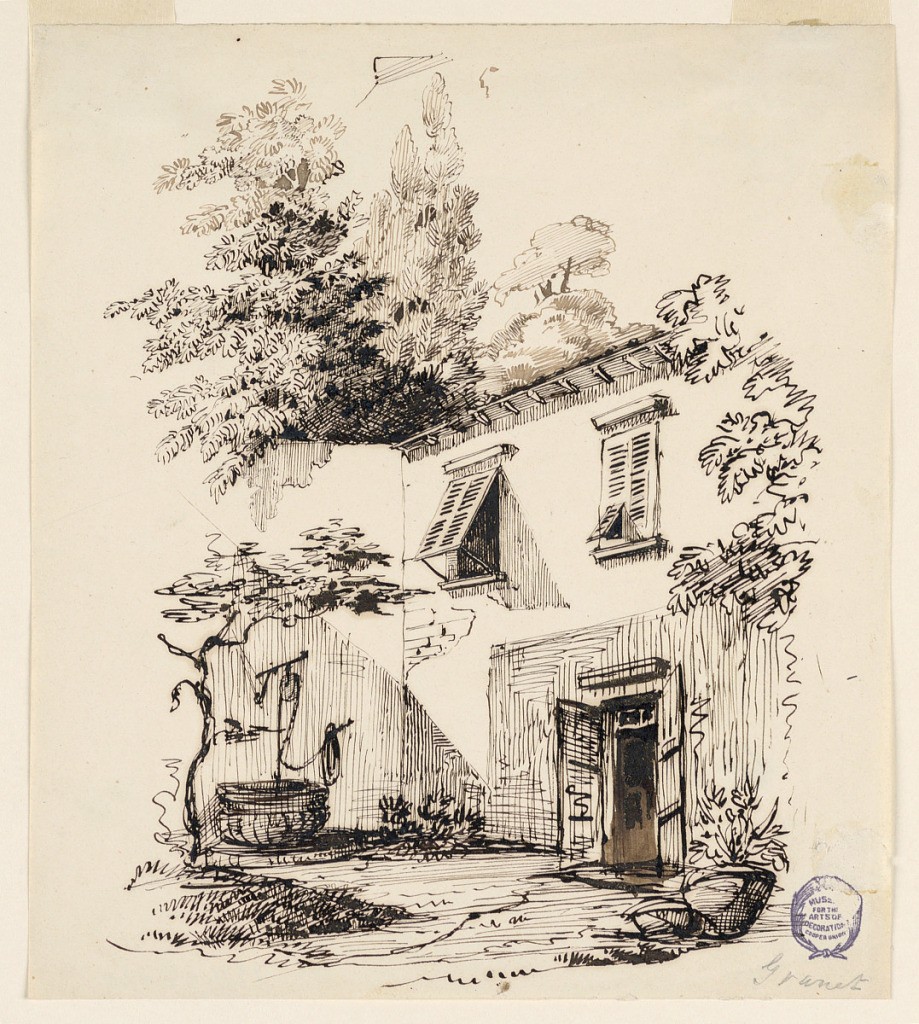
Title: Courtyard of a house
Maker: François-Marius Granet, French, 1775 - 1849
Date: ca. 1820-1845
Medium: Pen and ink, brush and wash on paper
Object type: Drawing
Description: At right is the house, at left is a garden wall, with a well in front of it. Probably a house in Provençe.